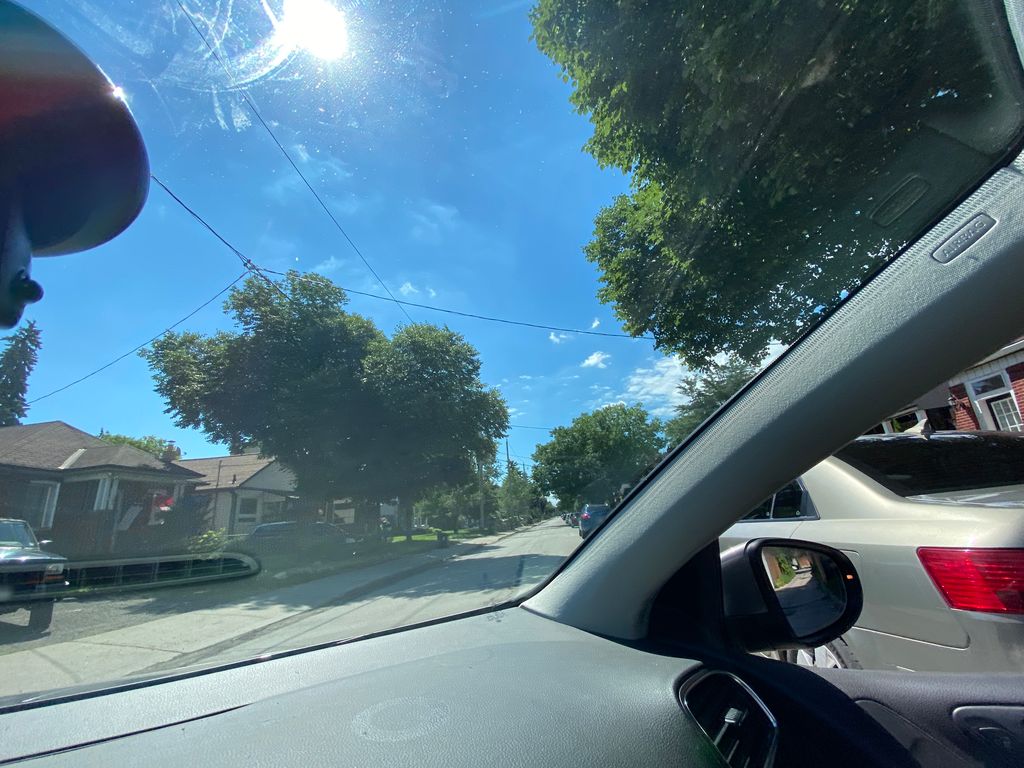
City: toronto